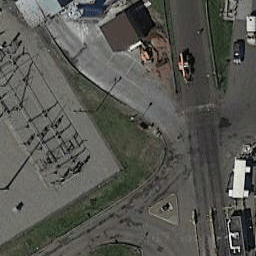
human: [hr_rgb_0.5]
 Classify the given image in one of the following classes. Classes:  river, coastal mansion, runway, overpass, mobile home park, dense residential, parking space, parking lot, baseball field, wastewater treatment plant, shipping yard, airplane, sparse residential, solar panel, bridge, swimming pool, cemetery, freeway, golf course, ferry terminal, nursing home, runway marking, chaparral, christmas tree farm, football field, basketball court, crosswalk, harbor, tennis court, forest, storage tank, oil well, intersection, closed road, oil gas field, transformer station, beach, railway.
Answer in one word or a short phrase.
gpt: transformer station